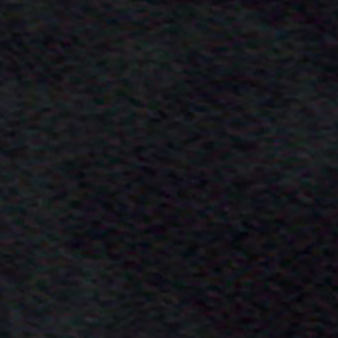
Label: other